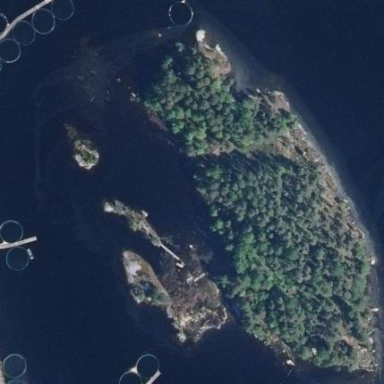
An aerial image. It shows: Islet.